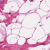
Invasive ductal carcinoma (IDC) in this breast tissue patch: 0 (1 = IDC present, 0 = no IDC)